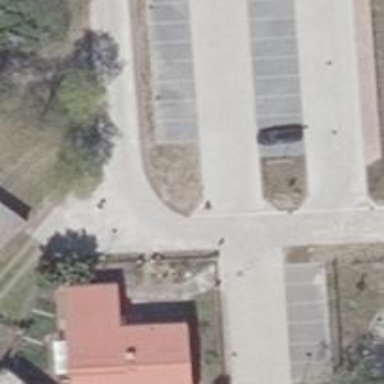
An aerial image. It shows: Road serving as parking aisle.